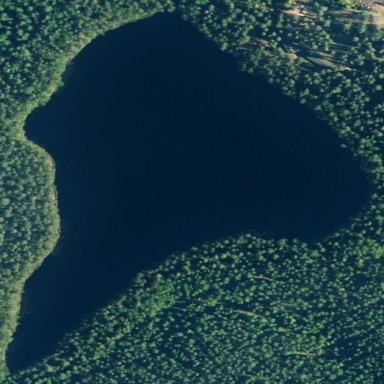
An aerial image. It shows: Beautiful lake surrounded by nature.